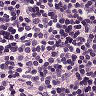
Metastatic tissue present: no